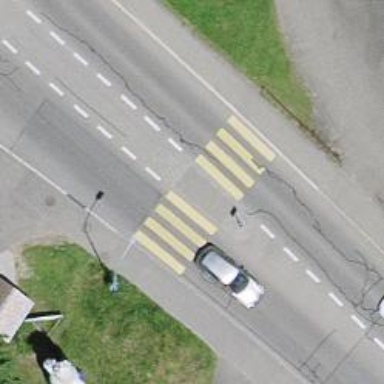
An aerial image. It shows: Marked crossing on footway.